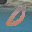
Label: 0